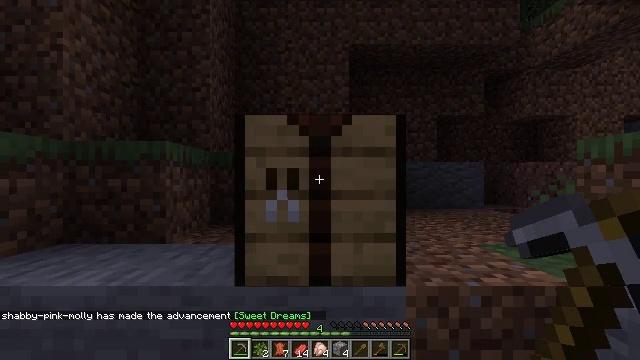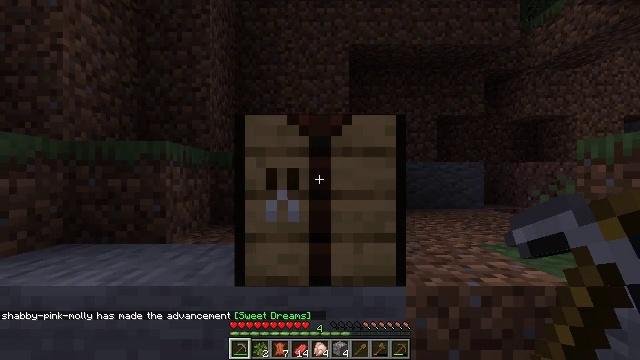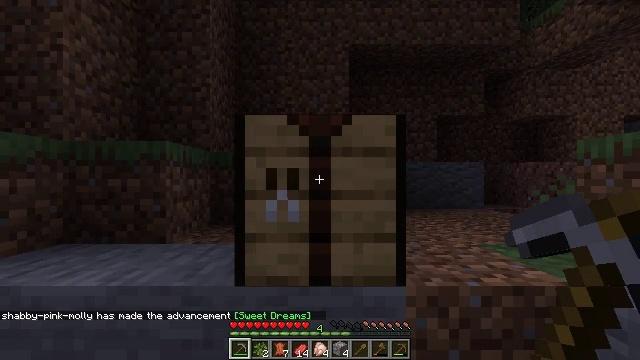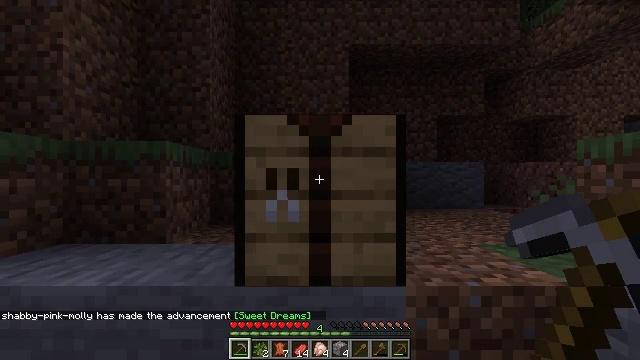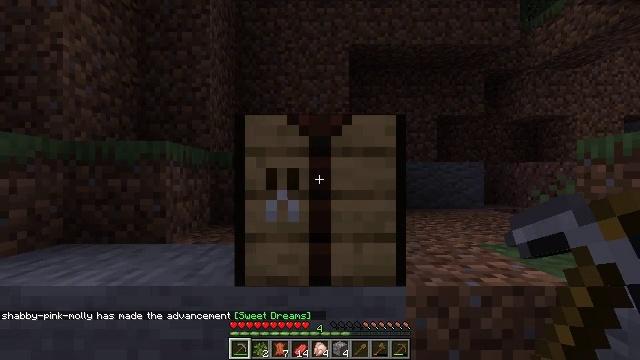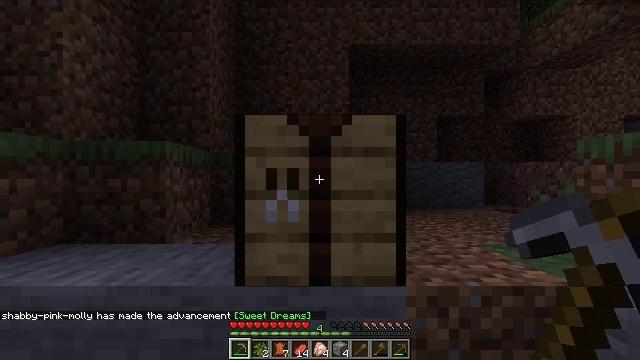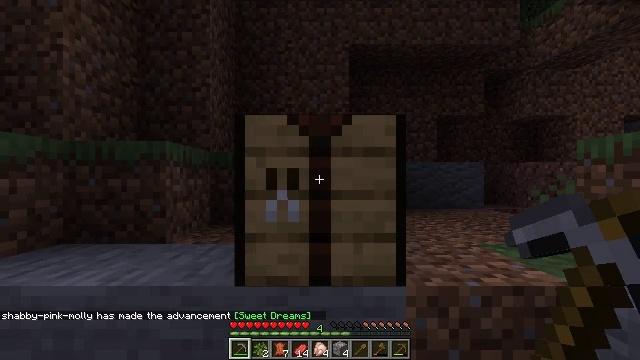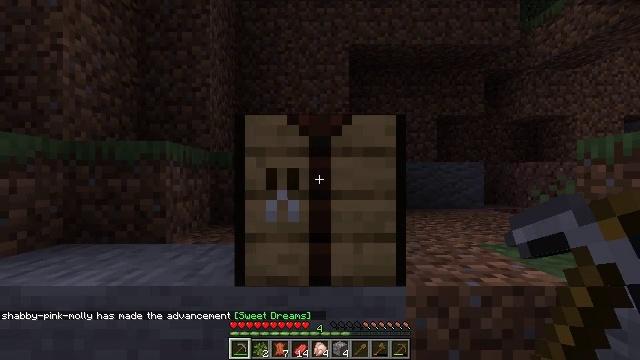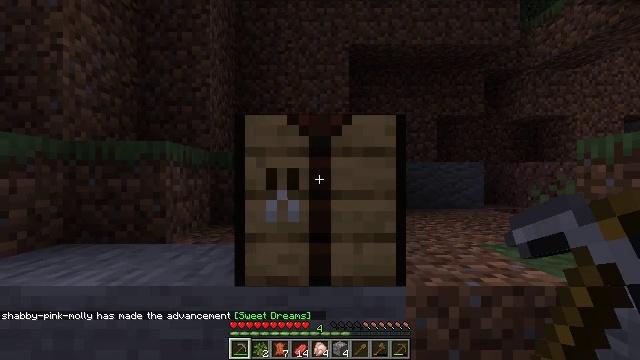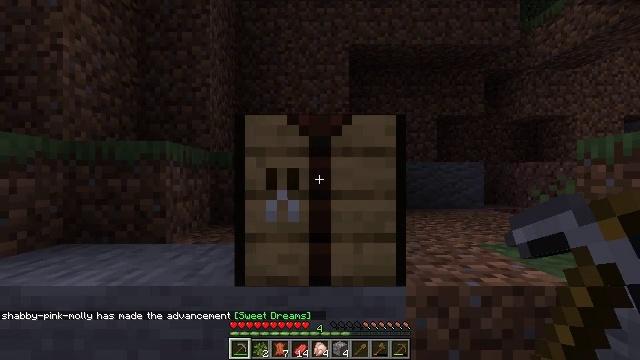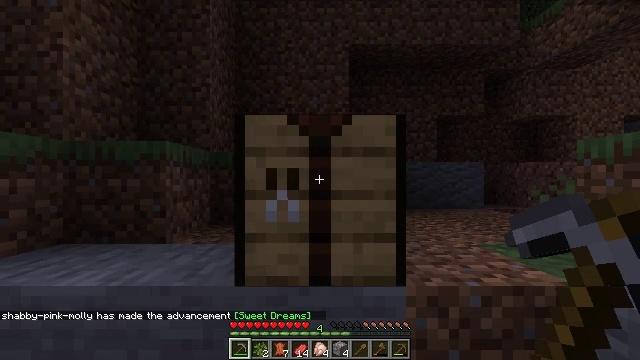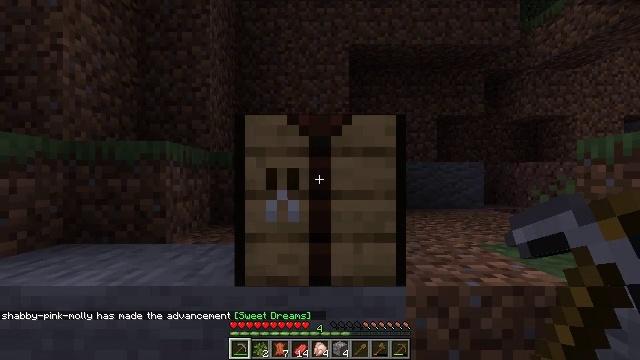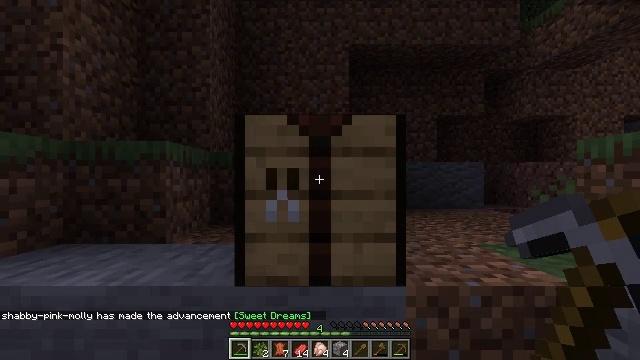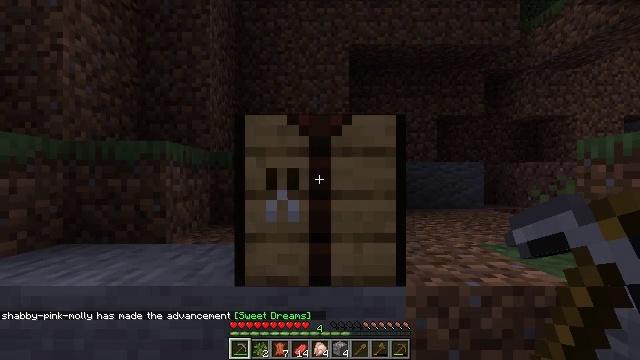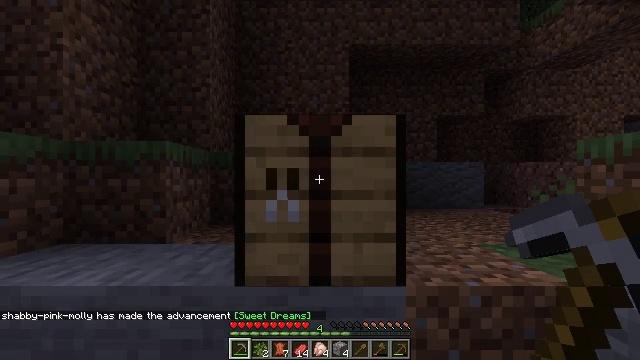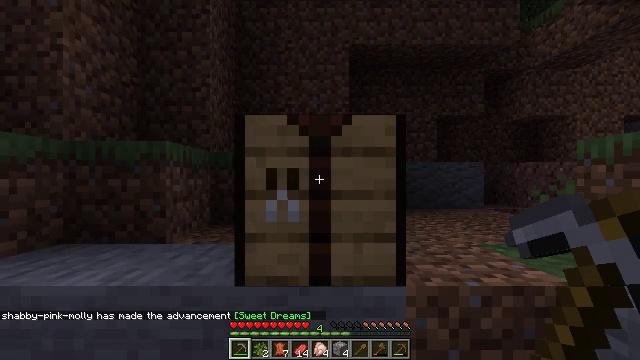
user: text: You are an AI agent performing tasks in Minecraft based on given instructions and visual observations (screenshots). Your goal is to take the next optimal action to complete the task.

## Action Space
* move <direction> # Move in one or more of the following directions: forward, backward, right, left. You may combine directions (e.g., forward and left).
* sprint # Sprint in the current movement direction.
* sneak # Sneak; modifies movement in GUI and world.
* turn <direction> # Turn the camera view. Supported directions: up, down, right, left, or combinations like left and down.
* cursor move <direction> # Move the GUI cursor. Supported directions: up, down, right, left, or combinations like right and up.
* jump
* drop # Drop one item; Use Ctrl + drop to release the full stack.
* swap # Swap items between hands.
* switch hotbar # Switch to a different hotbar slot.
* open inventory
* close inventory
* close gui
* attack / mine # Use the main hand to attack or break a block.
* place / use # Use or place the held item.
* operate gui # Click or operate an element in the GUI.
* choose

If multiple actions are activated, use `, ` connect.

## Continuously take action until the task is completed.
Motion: motion action
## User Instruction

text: Retrieve the white bed for later use.
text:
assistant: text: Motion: no_op
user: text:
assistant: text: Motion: no_op
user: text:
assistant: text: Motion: no_op
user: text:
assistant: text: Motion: no_op
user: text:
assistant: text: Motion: no_op
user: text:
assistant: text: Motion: no_op
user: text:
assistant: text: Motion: no_op
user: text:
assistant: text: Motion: no_op
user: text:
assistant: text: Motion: no_op
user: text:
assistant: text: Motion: no_op
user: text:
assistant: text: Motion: no_op
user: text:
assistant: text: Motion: no_op
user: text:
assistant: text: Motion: no_op
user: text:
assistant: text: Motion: no_op
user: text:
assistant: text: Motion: no_op
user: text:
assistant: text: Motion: no_op
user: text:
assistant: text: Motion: no_op
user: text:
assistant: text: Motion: no_op
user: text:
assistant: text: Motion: no_op
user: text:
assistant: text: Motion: no_op
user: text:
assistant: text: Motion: no_op
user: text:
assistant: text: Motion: no_op
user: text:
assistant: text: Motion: no_op
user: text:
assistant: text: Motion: no_op
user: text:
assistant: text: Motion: no_op
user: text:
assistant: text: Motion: no_op
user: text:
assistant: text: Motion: no_op
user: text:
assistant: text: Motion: no_op
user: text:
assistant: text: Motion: no_op
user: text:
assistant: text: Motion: no_op